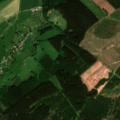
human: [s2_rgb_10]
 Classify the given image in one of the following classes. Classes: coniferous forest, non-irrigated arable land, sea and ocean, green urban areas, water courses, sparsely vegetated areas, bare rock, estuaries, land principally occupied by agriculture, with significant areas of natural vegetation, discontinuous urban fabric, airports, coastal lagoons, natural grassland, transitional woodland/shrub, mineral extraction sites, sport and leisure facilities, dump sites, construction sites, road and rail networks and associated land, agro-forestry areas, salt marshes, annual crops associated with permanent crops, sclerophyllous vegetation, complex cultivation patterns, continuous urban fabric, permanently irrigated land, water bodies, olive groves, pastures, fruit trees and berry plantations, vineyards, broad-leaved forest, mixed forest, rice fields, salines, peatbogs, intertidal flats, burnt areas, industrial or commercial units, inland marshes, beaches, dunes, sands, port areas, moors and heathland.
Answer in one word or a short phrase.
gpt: pastures, coniferous forest, mixed forest, transitional woodland/shrub